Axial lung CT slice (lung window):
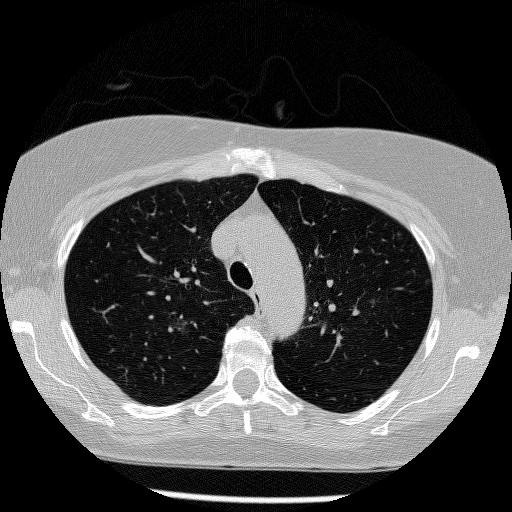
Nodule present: no